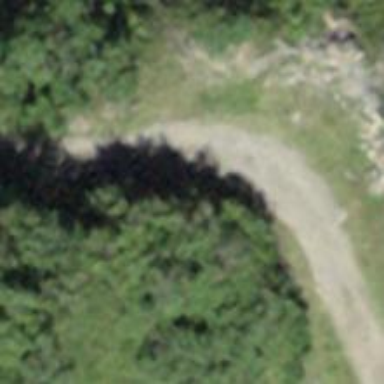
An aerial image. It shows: Track road with grade4 tracktype.